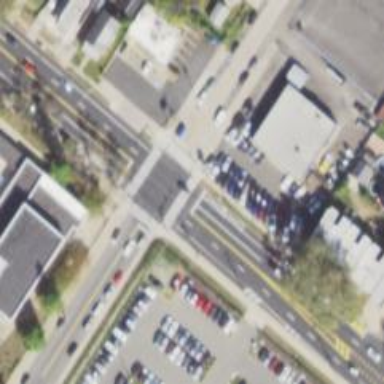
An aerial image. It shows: Marked crossing on footway.